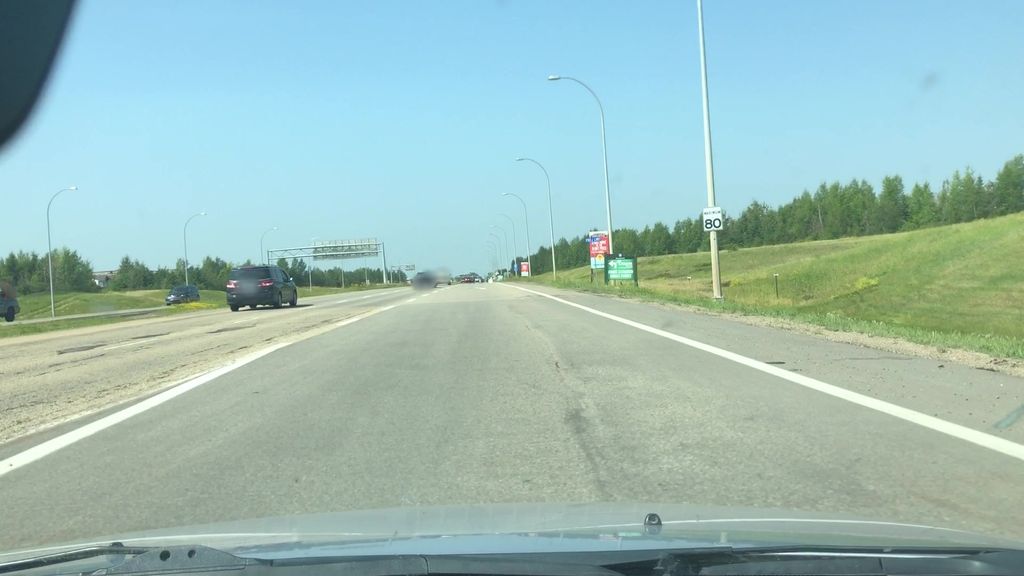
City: edmonton